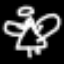
Label: angel